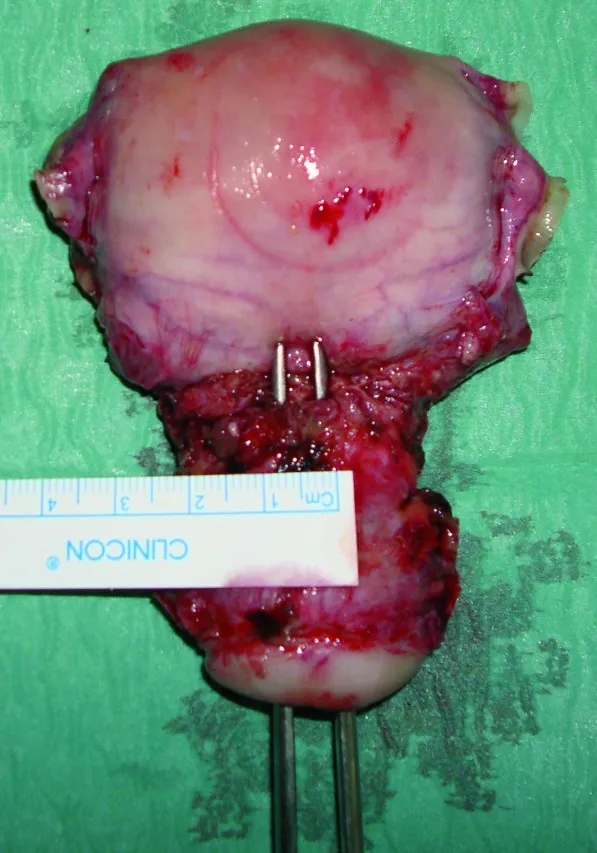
Pathological image of the uterus showing the defect.
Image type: medical_photograph (other_medical_photograph)